Aerial crown-view tile of a tropical tree (Barro Colorado Island, Panama), acquired 20250124:
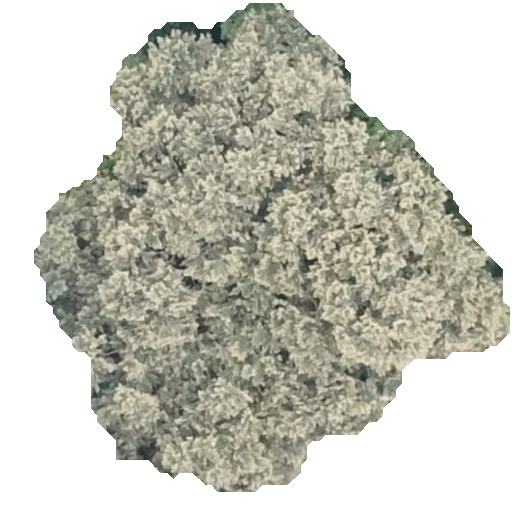
Species: Luehea seemannii
GBIF accepted scientific name: Luehea seemannii
Crown area: 217.269 m²